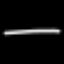
Label: line